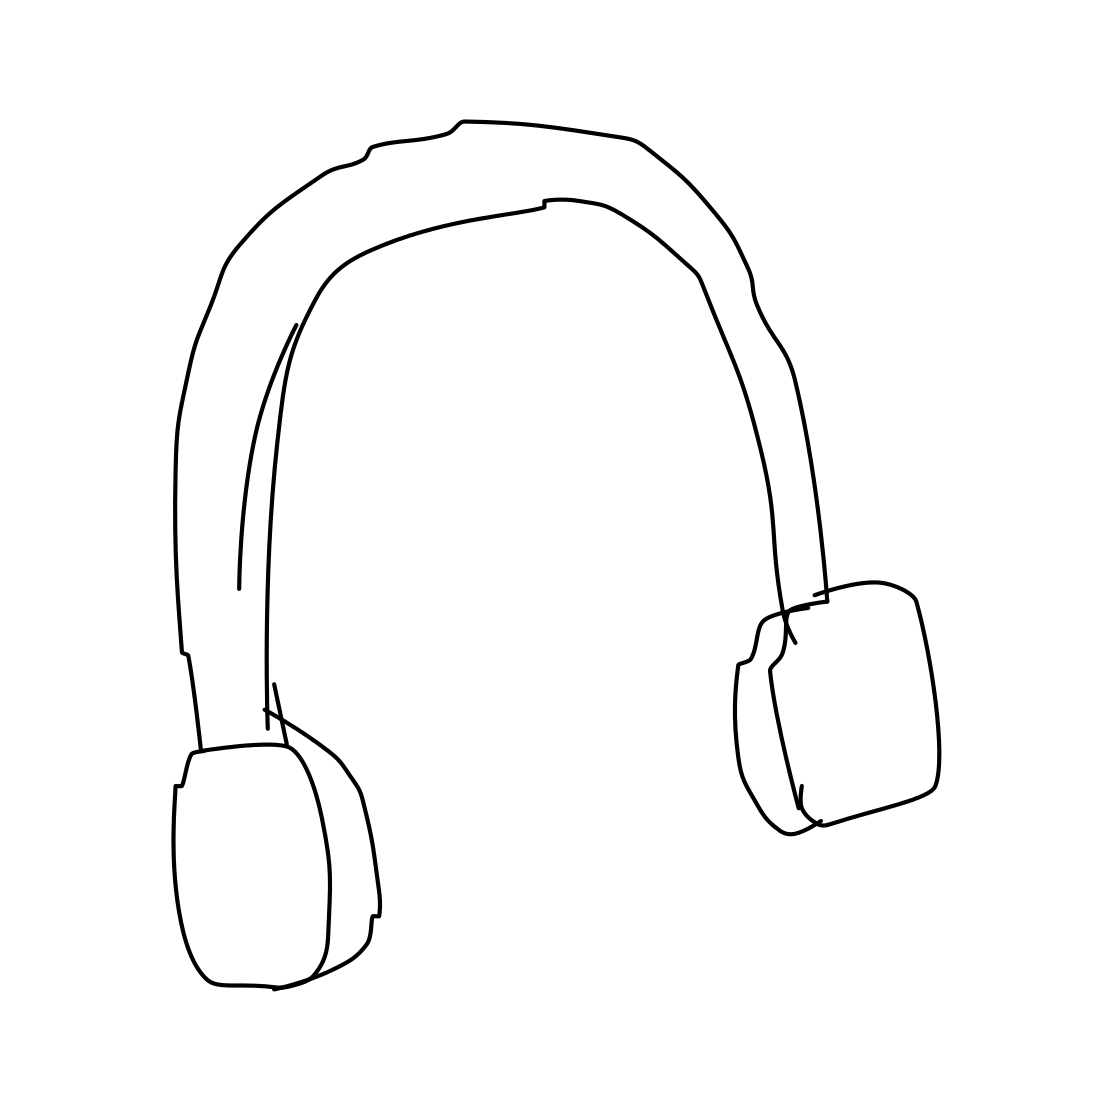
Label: head-phones